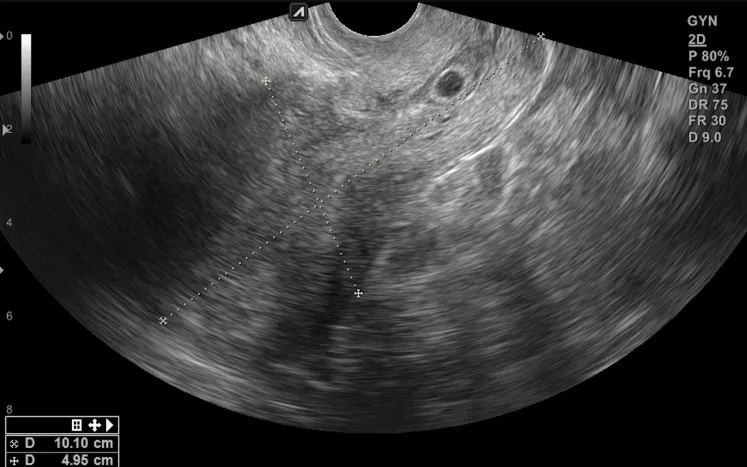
Transvaginal ultrasound performed at the initial evaluation shows an anechoic structure with a poorly delimited internal ring observed within the posterior lip of the cervix.
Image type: radiology (ultrasound)